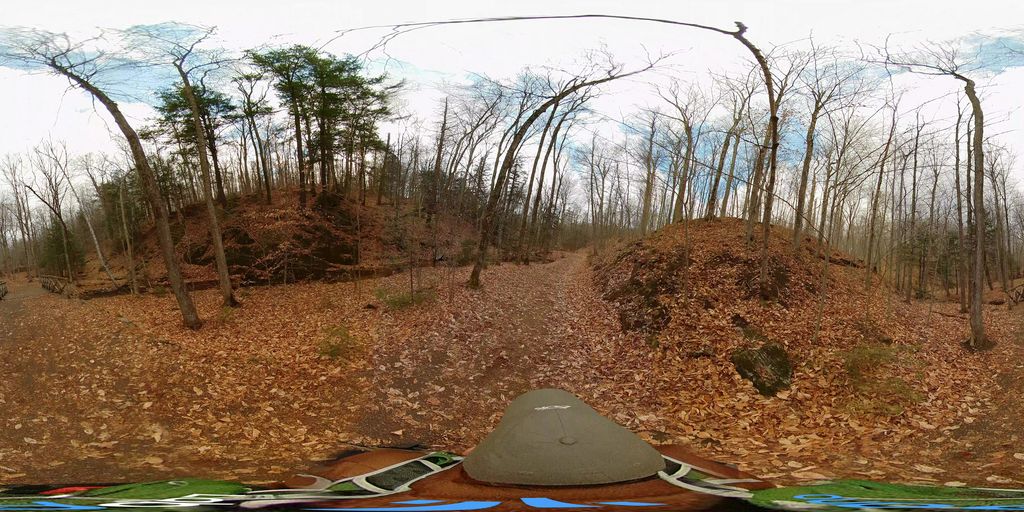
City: ottawa-gatineau